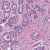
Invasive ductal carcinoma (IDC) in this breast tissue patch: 1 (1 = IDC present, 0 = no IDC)